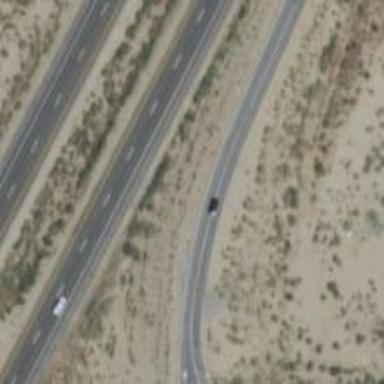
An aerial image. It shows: Asphalt trunk link road.